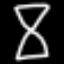
Label: hourglass